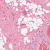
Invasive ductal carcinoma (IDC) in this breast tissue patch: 0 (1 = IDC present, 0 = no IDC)